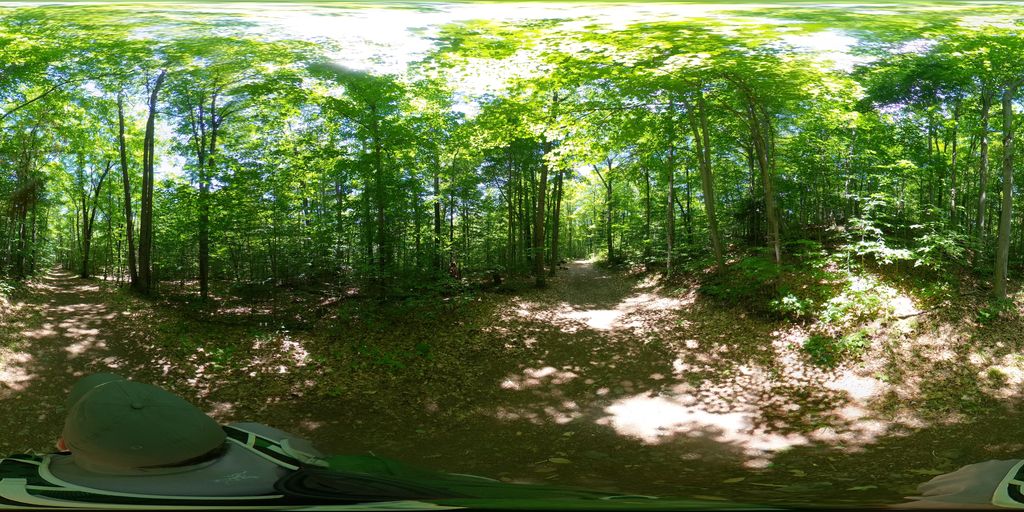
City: ottawa-gatineau